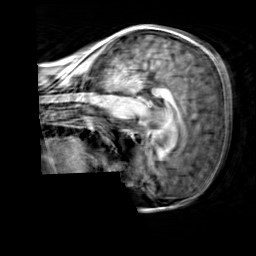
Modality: T1w
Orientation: sagittal
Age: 21
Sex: female
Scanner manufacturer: siemens
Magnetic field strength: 3 T
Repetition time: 2.3 s
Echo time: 0.00303 s